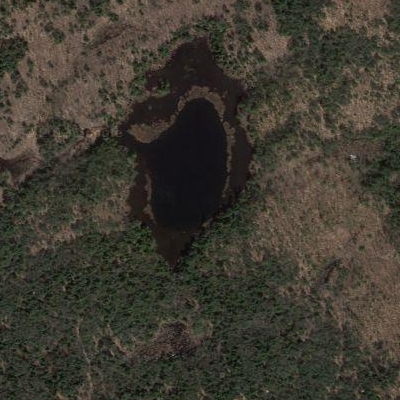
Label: RiverLake